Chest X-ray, AP view. Patient: 61 years old, sex F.
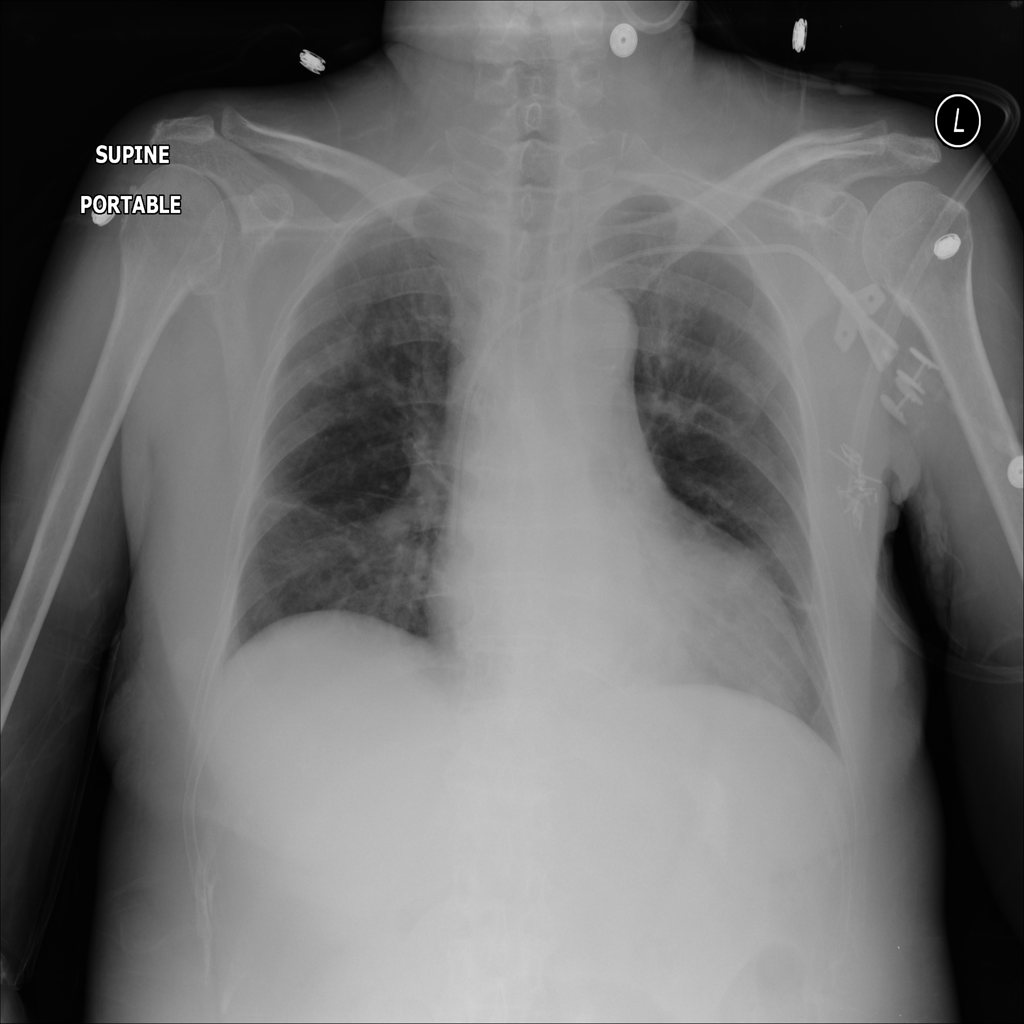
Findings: No Finding